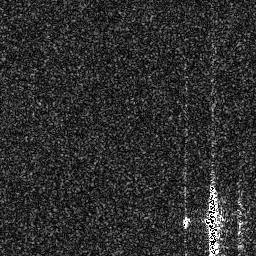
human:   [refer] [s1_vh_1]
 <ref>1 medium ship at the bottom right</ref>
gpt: <box>[[78, 71, 85, 99, 0]]</box>